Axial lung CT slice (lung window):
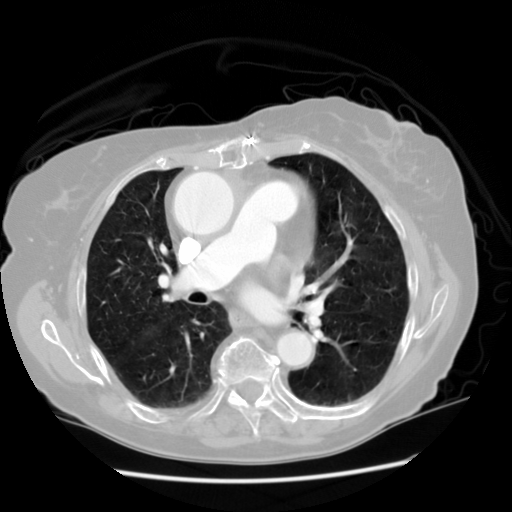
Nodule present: no